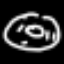
Label: donut